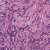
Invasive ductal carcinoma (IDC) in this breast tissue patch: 1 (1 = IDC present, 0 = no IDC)